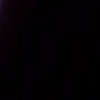
Label: space